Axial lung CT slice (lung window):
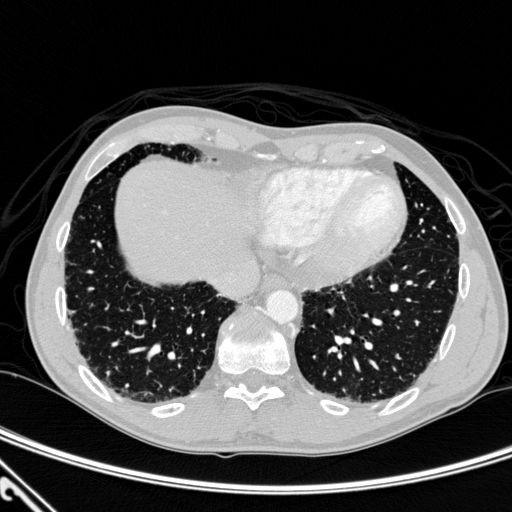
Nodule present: no